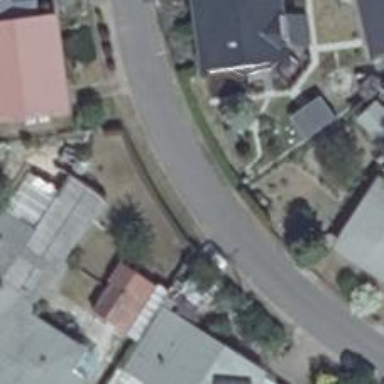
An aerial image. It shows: Asphalt road in residential area.